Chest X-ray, PA view. Patient: 23 years old, sex M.
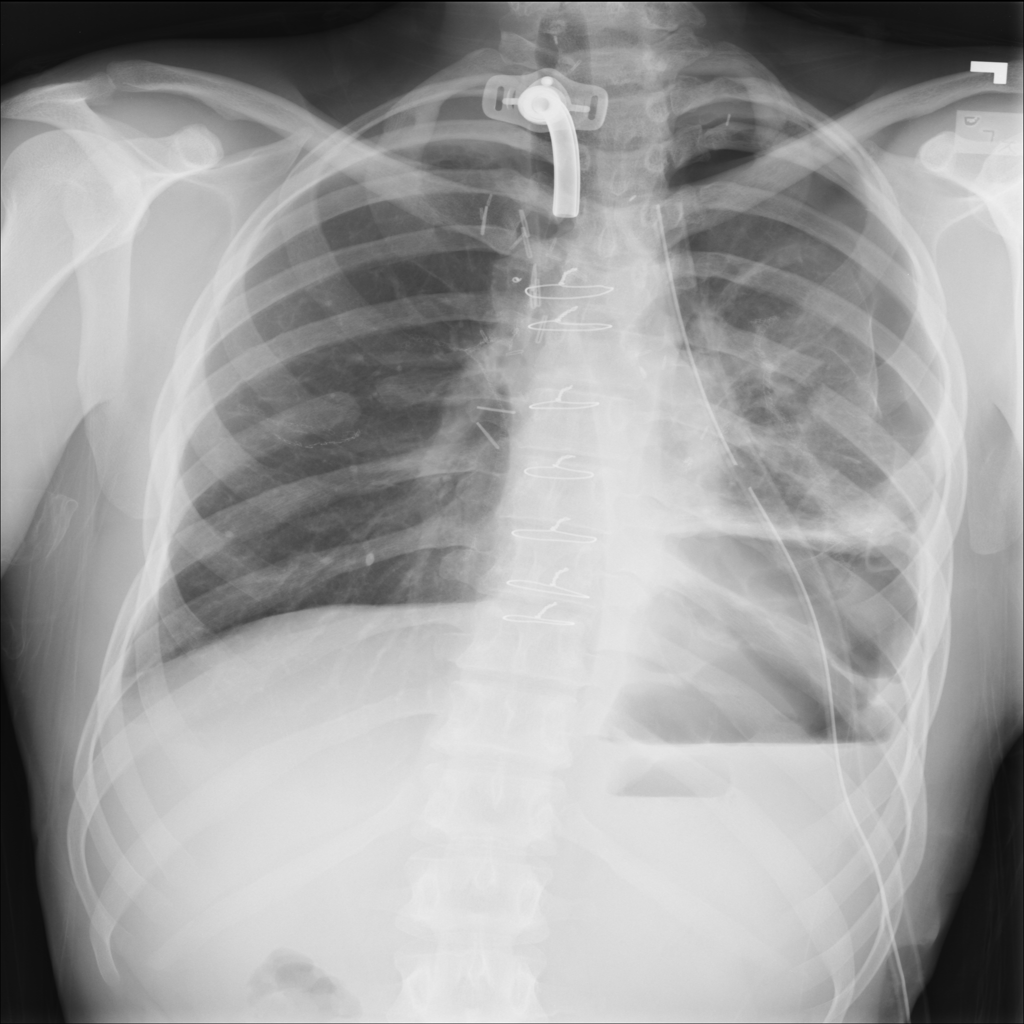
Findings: Pneumothorax